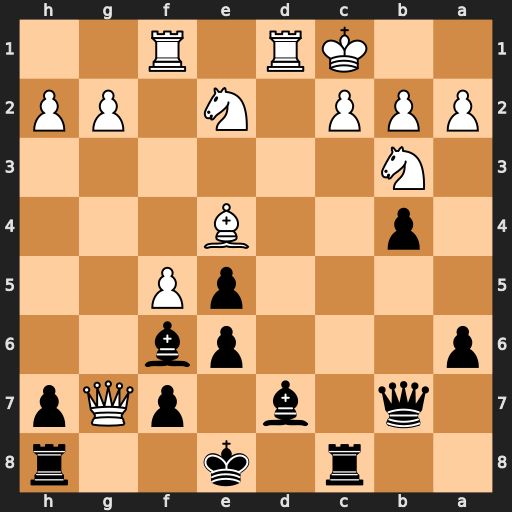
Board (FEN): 2r1k2r/1q1b1pQp/p3pb2/4pP2/1p2B3/1N6/PPP1N1PP/2KR1R2
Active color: b
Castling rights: k
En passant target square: -
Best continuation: Qxe4 Qxh8+ Bxh8